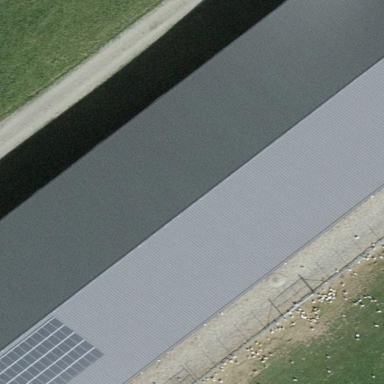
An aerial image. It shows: Stable.